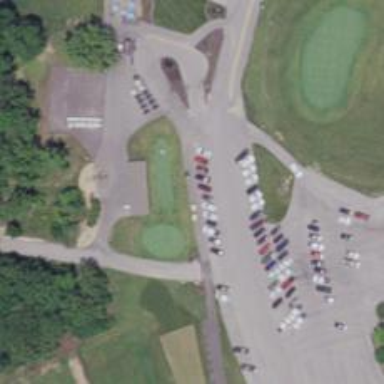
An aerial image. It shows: Path for both roads and golfers.